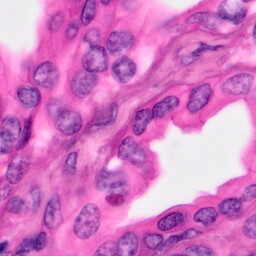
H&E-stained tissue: Pancreatic